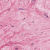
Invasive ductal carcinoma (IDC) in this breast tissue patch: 0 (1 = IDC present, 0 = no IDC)